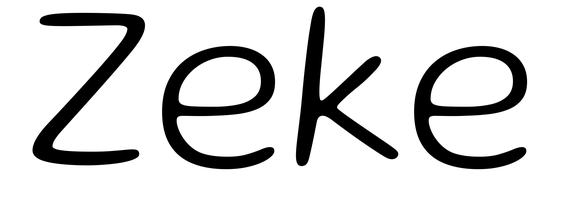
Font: Gluten_ExtraLight